Field crop: maize
Growth stage: 2
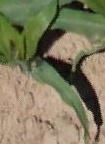
Species: maize